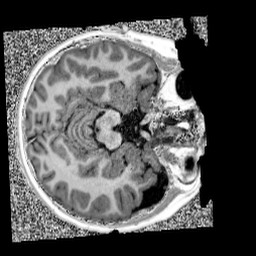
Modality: UNIT1
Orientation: axial
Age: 12
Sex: male
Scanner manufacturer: siemens
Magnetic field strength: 3 T
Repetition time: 4 s
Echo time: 0.00299 s